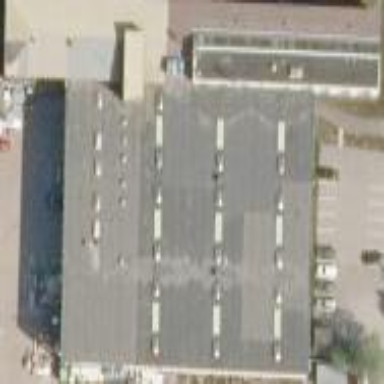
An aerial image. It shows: Warehouse building.